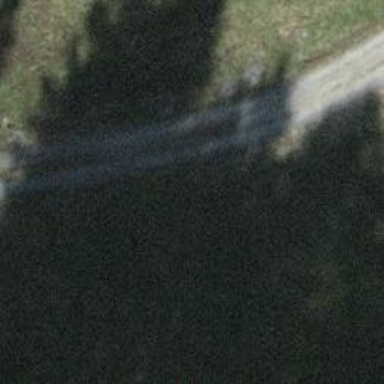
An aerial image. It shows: Gravel track with grade3 tracktype.